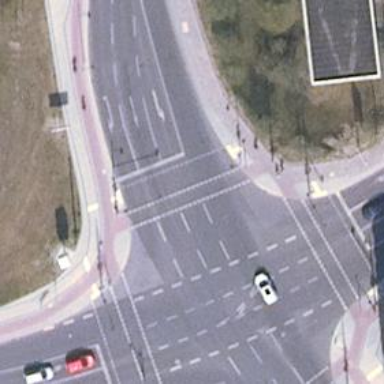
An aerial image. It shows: Crossing with traffic signals.